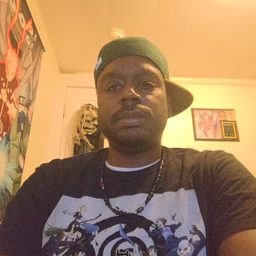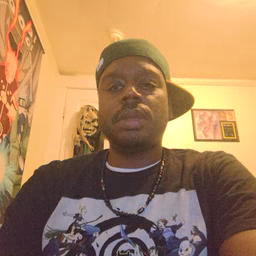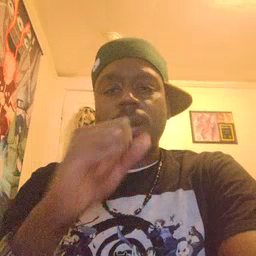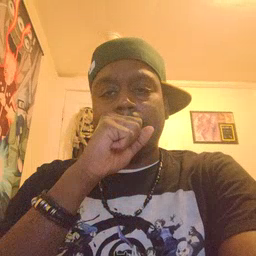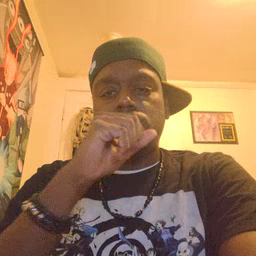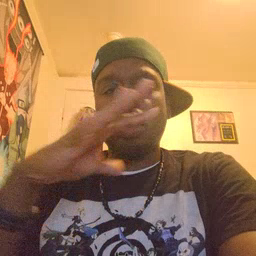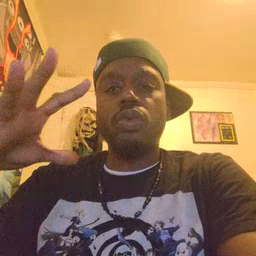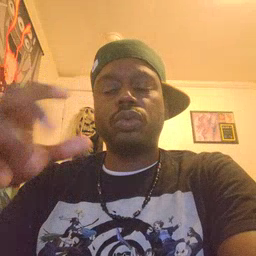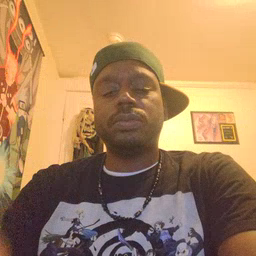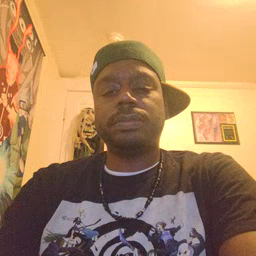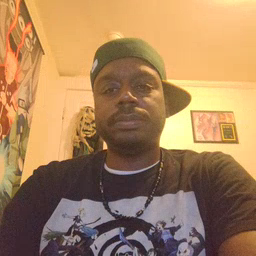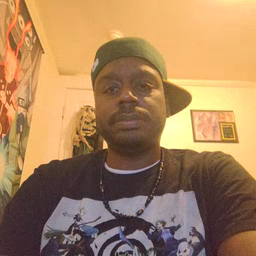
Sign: balloon